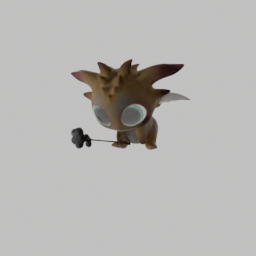
Label: animals